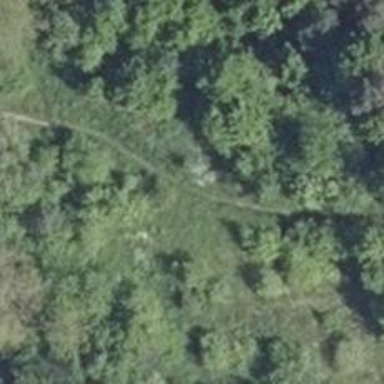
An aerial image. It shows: Dirt path.